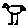
Label: bird